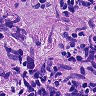
Metastatic tissue present: yes